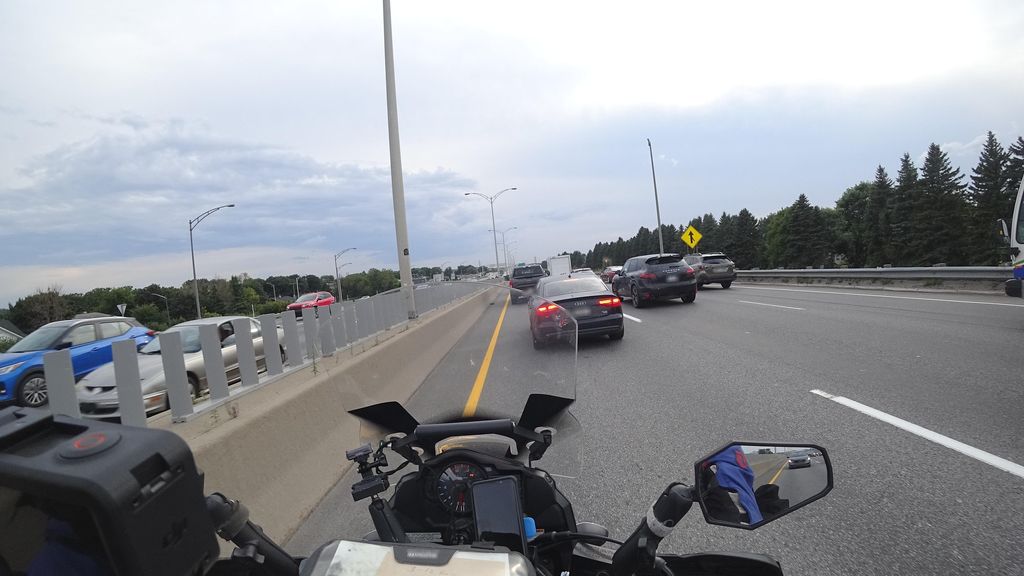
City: quebec_city